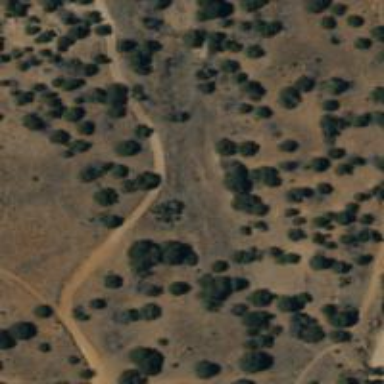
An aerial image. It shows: Path.